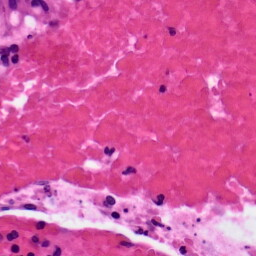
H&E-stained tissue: Colon